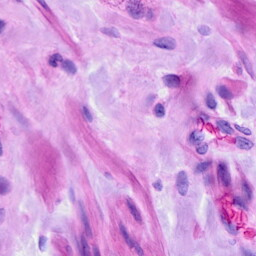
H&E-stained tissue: Ovarian